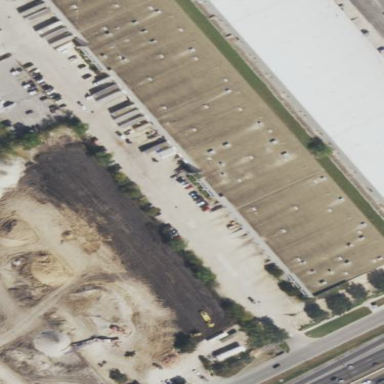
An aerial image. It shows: Warehouse building.